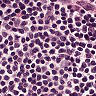
Metastatic tissue present: no